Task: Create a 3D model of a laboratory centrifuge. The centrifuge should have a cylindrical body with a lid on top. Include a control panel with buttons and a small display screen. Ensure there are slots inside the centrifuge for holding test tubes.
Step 482:
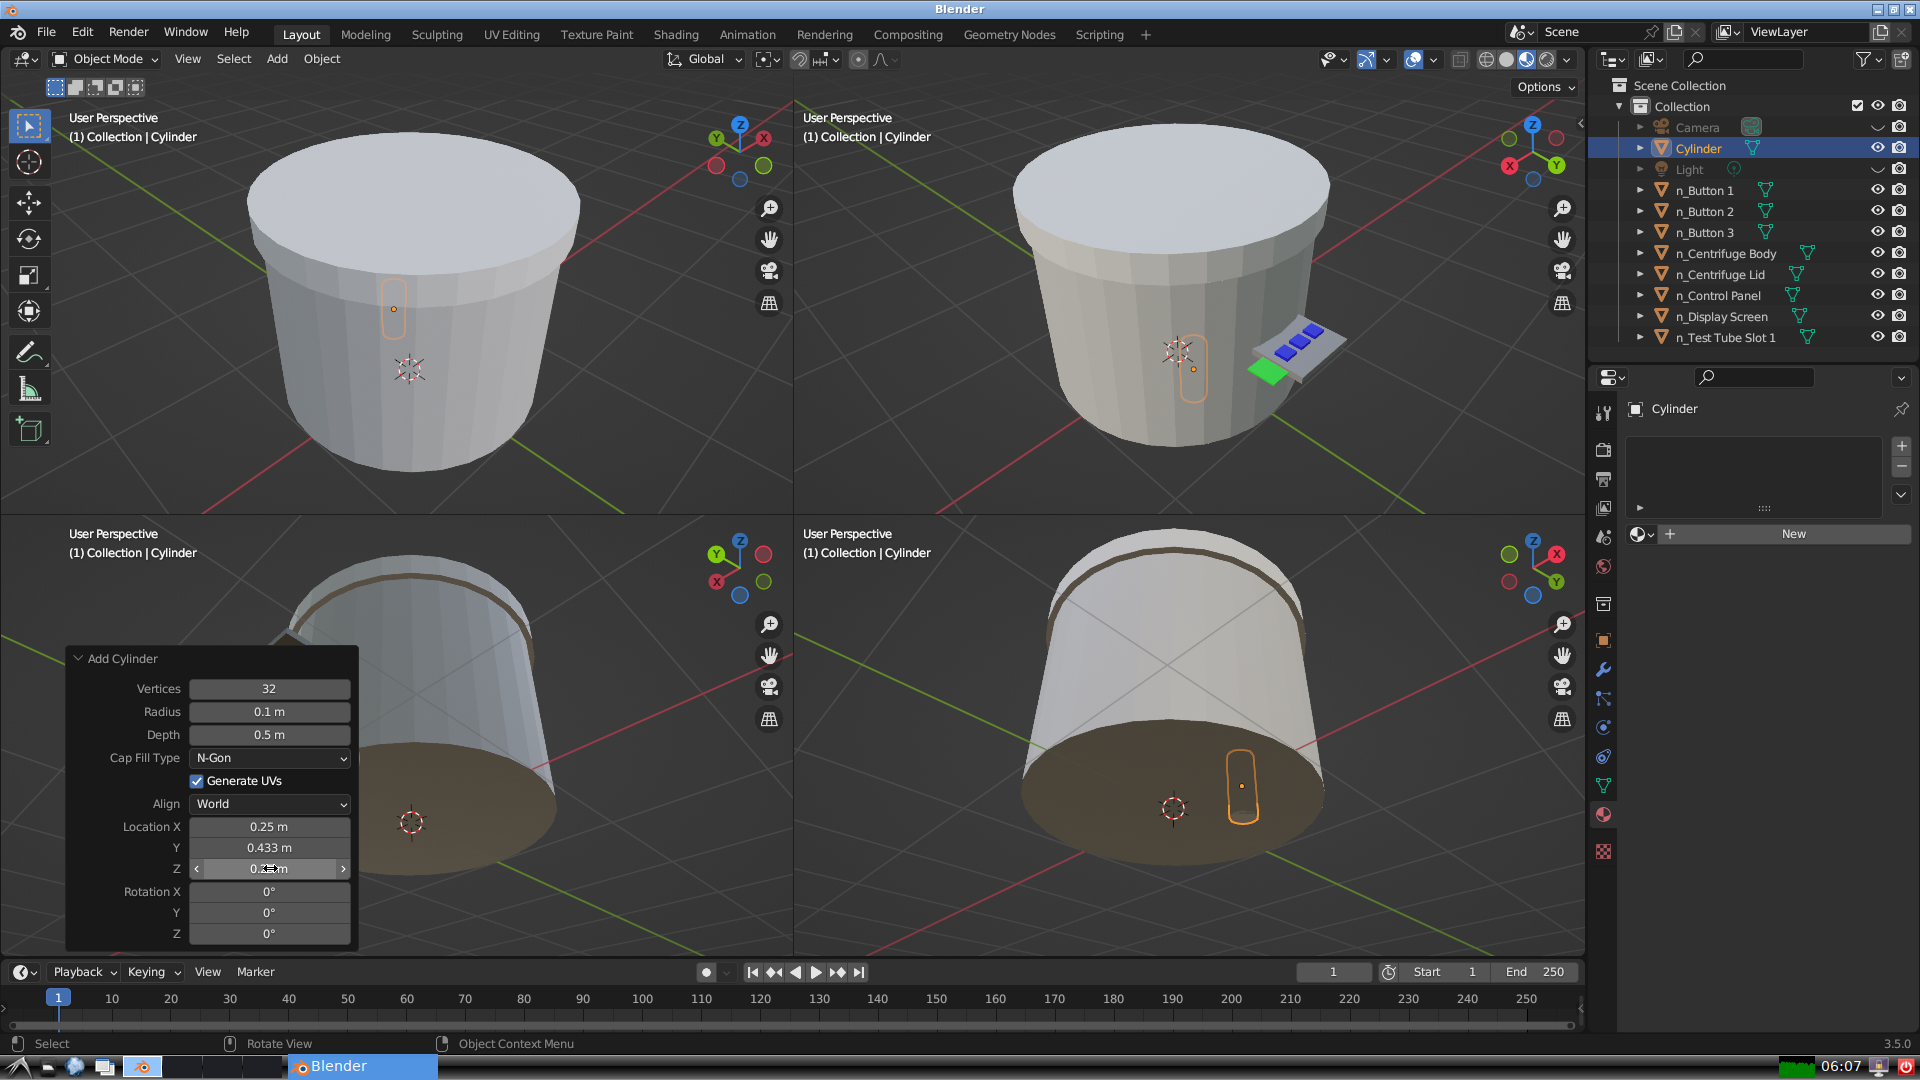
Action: {"mouse_move": [960, 540]}